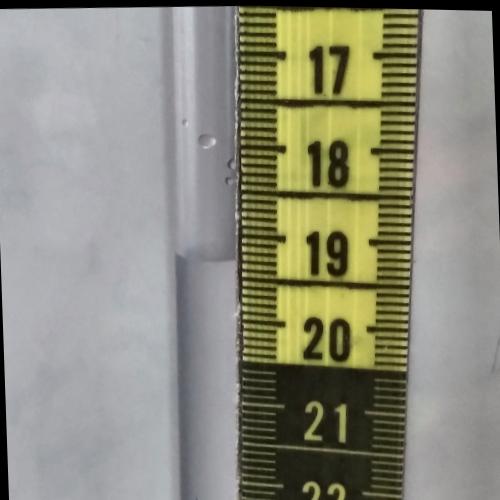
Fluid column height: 19.3 cm